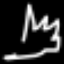
Label: leaf